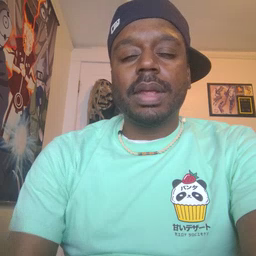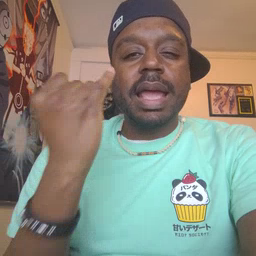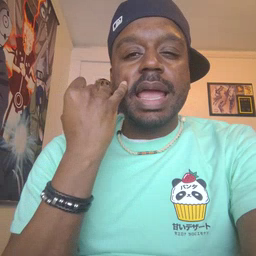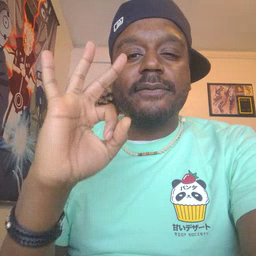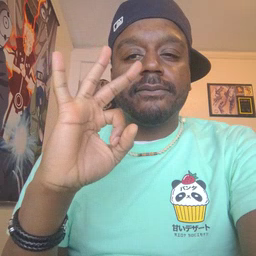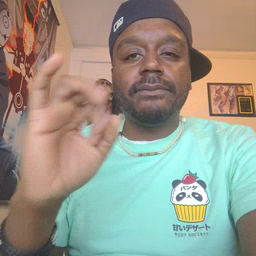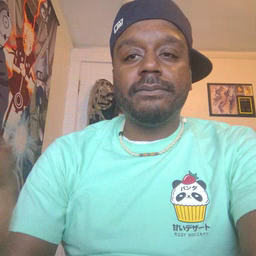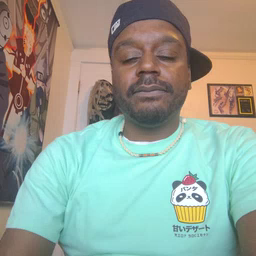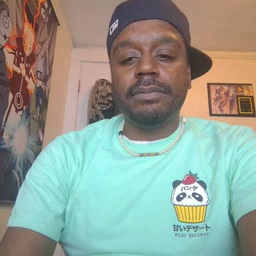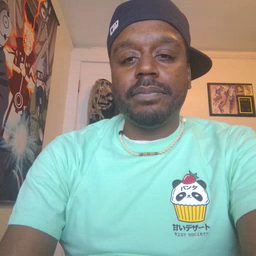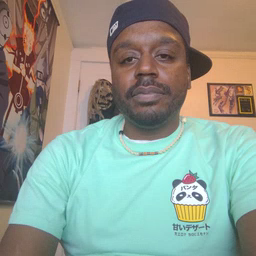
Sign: if